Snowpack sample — Buffalo Mountain, Silverthorne, Colorado, USA (1/25/25, 10:11 AM MST)
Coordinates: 39.6222, -106.1139
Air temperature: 22 °F
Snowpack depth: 110 cm
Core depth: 10 cm
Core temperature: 46.4 °F
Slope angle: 12°, slope face: 102°
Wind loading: high
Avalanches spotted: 0
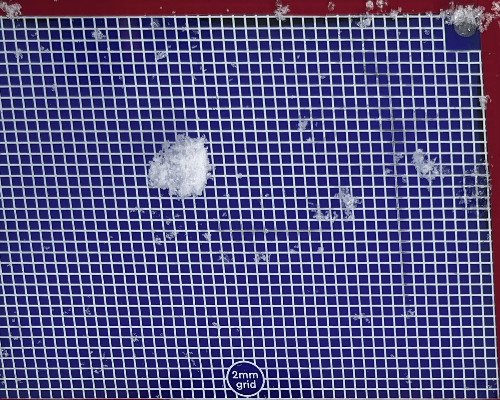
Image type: profile
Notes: No avalanches nearby, collected on the outskirts of a fire break 15 meters from the treeline, on way to Buffalo and Red Mountain